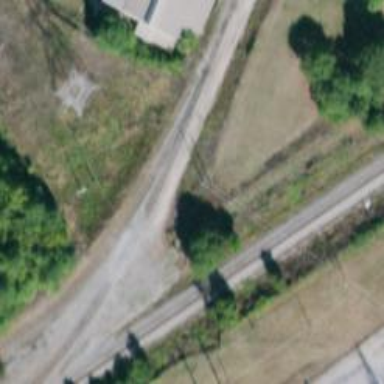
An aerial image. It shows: Railway spur junction.